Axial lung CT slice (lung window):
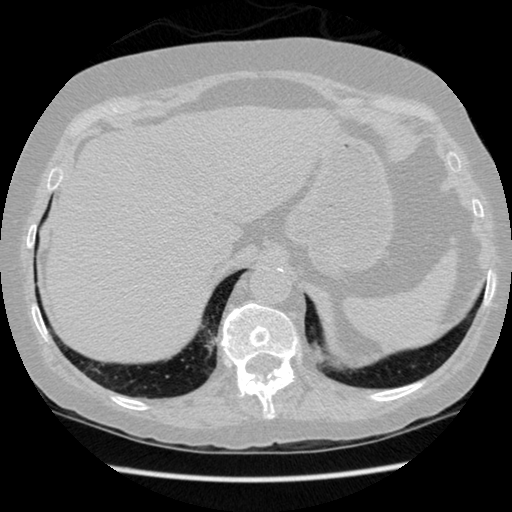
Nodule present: no